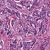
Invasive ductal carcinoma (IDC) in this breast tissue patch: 1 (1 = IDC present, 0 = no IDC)